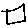
Label: square